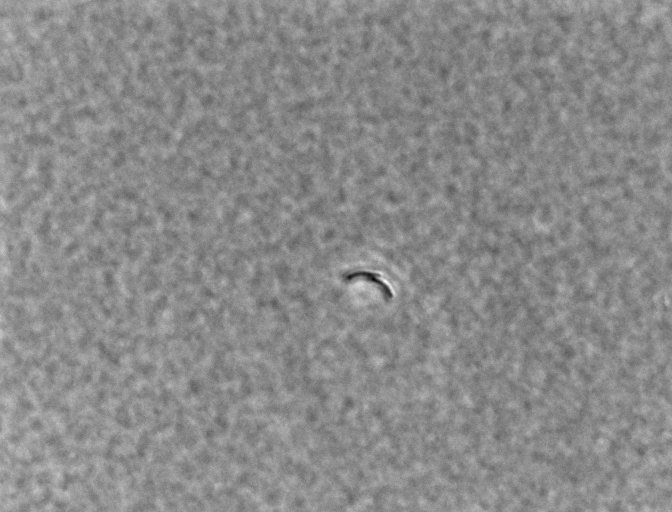
Bacillus coagulans